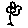
Label: flower